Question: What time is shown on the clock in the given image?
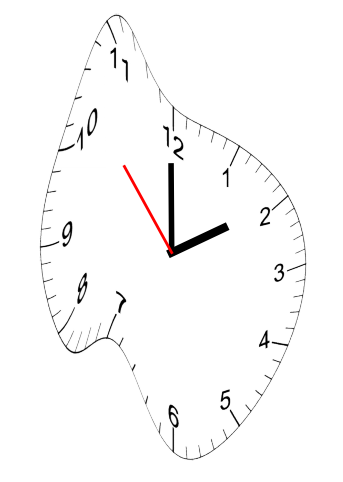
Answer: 01:59:53